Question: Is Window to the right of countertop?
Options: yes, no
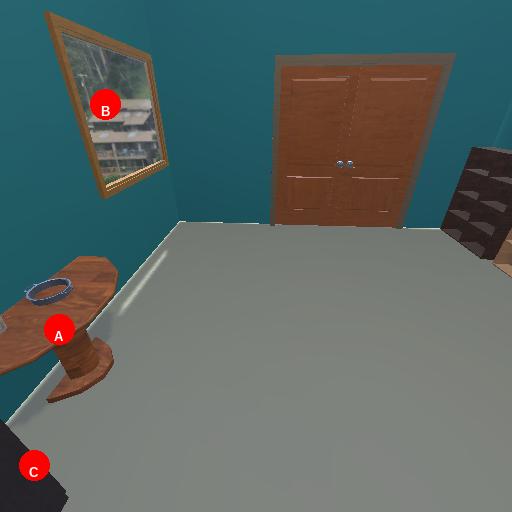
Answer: yes